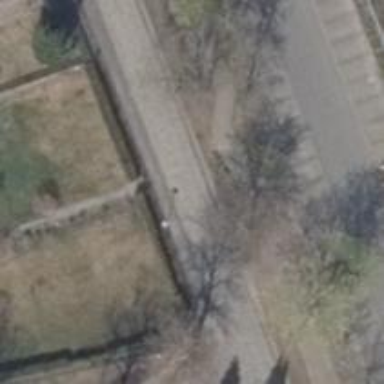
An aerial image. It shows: Asphalt footway.